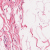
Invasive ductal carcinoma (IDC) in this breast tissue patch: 0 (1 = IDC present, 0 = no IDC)